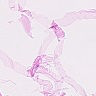
Metastatic tissue present: no